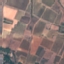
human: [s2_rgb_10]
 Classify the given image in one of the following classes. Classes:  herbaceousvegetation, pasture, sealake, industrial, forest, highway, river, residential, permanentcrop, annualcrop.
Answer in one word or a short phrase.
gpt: PermanentCrop